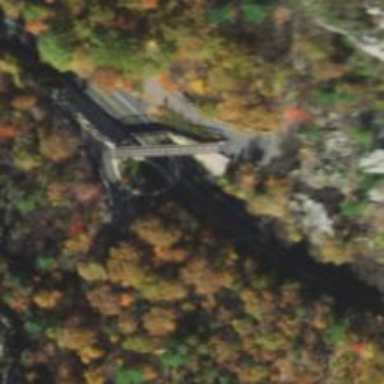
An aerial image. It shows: Track road on bridge with grade 1 tracktype.